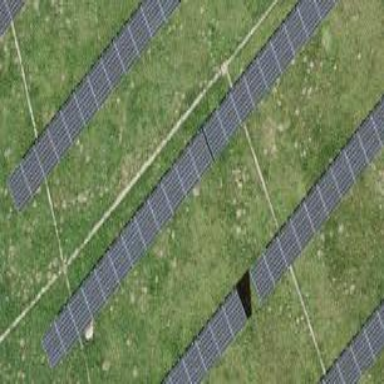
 consisting of solar photovoltaic panels."